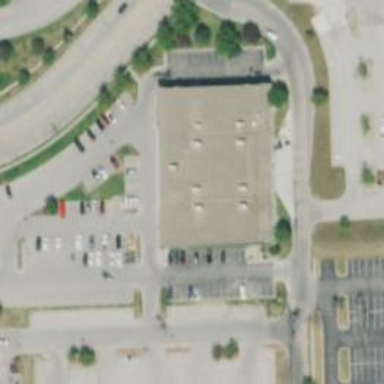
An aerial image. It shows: Retail building.